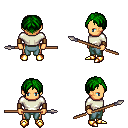
a pixel art fantasy rpg character, male body template, human, tanned skin, white long-sleeve shirt, teal pants, green parted hairstyle, leather bracers, gold boots, spear, four views (front, back, left, right), 2x2 character sprite sheet, small pixel art, hard edges, no anti-aliasing